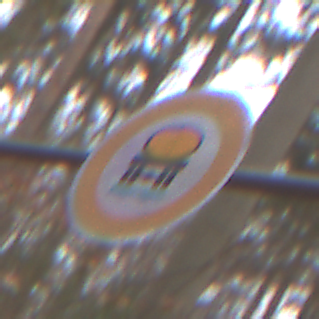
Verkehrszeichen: VerbotFahrzeugeWassergefaehrdenderLadung
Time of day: Midday
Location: Outdoor (Nature)
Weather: Overcast
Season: Autumn
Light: Natural